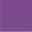
Piece: xx